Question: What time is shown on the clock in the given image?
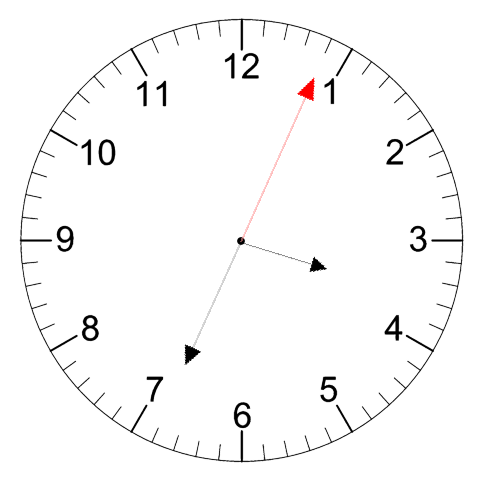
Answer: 03:34:04